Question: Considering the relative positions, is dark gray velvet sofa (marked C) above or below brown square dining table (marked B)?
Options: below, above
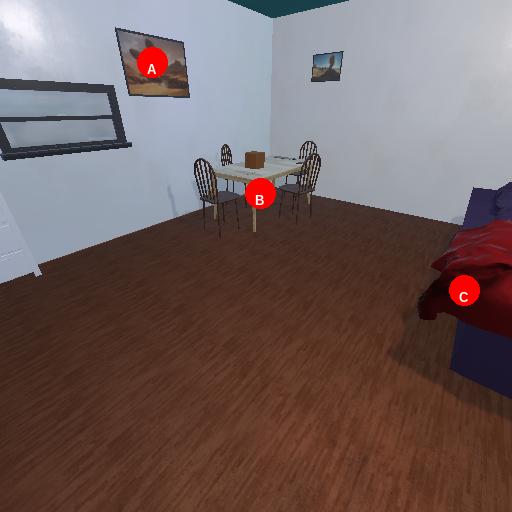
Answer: below